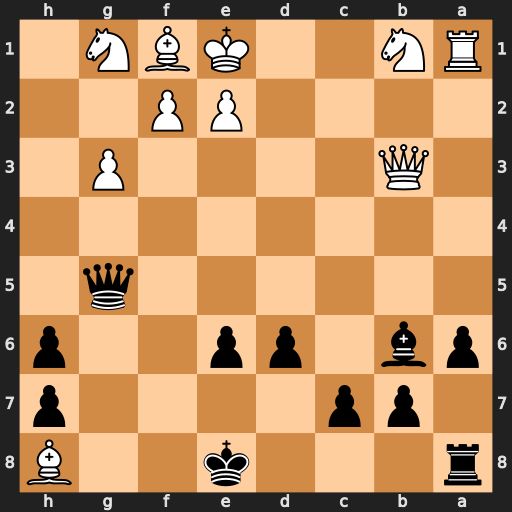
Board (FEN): r3k2B/1pp4p/pb1pp2p/6q1/8/1Q4P1/4PP2/RN2KBN1
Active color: b
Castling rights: Qq
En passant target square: -
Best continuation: Qc1+ Qd1 Bxf2+ Kxf2 Qxd1